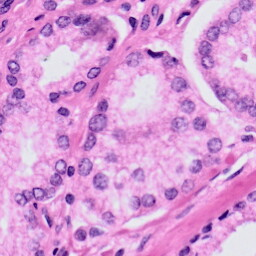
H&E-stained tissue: Prostate